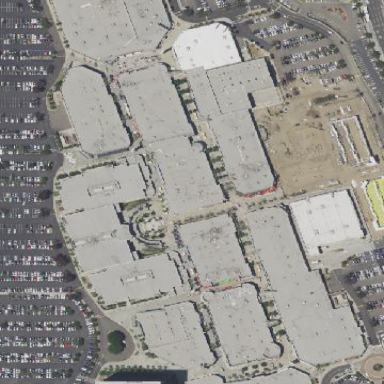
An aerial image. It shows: Retail area.